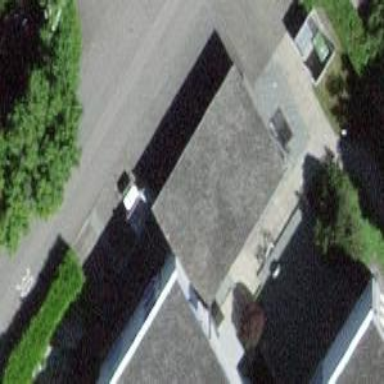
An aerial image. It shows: Garage with flat roof.